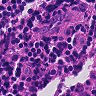
Metastatic tissue present: no